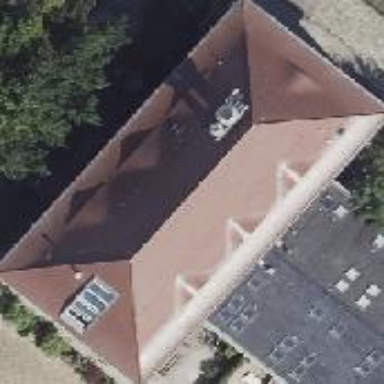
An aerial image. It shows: Building with hipped roof.